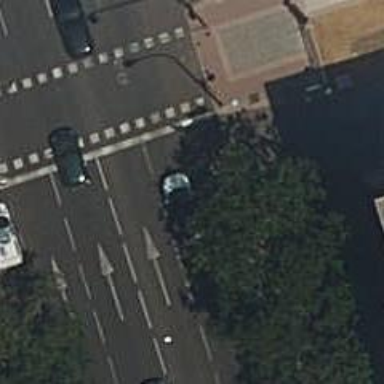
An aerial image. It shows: Road with traffic signals.